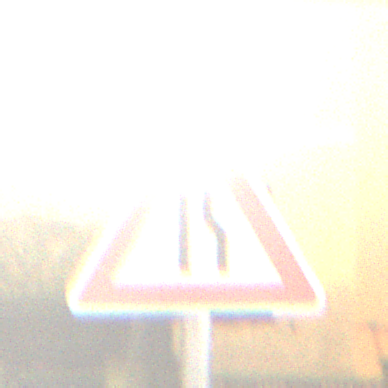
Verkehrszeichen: EinseitigVerengteFahrbahnRechts
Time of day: Night
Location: Outdoor (Urban)
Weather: PartlyCloudy
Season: NotSpecified
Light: Artificial